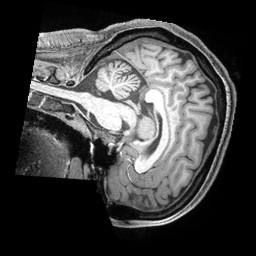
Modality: T1w
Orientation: sagittal